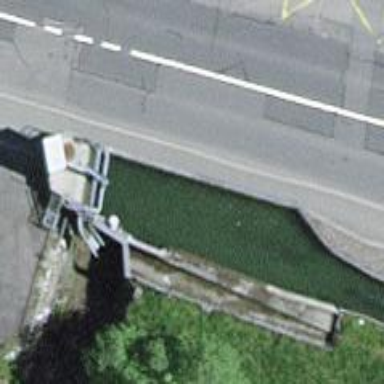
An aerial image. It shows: Culvert tunnel.